Question: I was able to make one 'div' go to the stretch of the window size AKA fill the screen. Now I'm wondering how the rest don't overlap each other so I can scroll through each of them in order, retaining the centered text in each div as well? Right now, it's only displaying thing 3.
<URL>
What I am trying to achieve:

Here is the annotated CSS:
'''
/* Each of the divs and their independent backgrounds */
#thing1 {
position:absolute;
top:0;
left:0;
width:100%;
height:100%;
z-index:1000;
background: blue;
}
#thing2 {
position:absolute;
top:0;
left:0;
width:100%;
height:100%;
z-index:1000;
background: red;
}
#thing3 {
position:absolute;
top:0;
left:0;
width:100%;
height:100%;
z-index:1000;
background: green;
}
/* Centering the text */
#text {
width: 100px;
height: 100px;
margin: auto;
position: absolute;
top:0;
bottom: 0;
left: 0;
right: 0;
}
'''
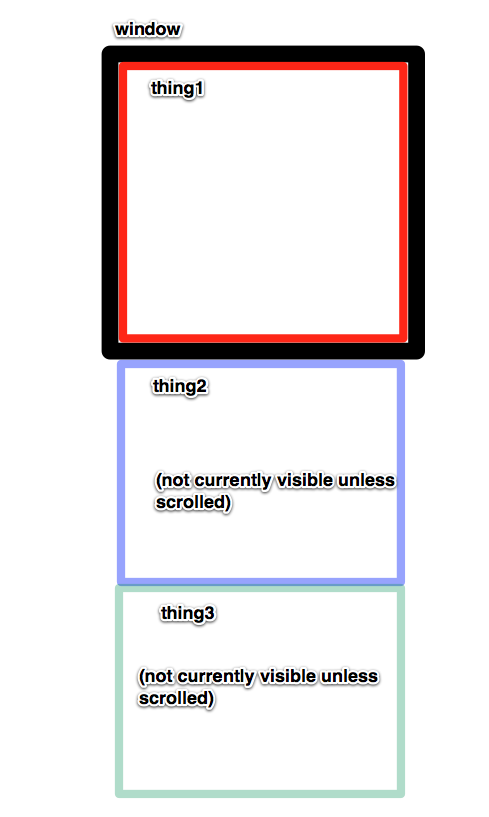
Answer: You either have some logic I don't understand or you wish to go full 3D :D
The three divs have same z-index, none of them has it's opacity modified soo they'll simply appear in the order they appear in the HTML (if you move thing 3 before thing 2, thing 2 will be visible). Thing 2 is currently "on top" of thing 1 and thing 3 is on top of thing 2.
As I said 3D , you can use firefox's 3D view to see what's happening.
Update: you can use 'top: 100%' for the second div and 'top: 200%' for the third, which surprisingly seems to work even on IE.
<URL>